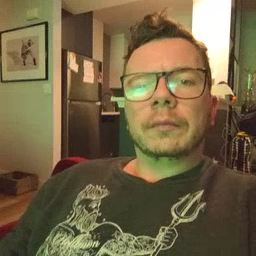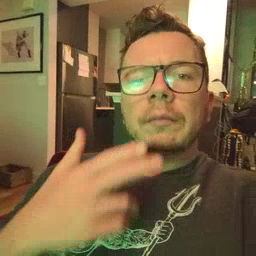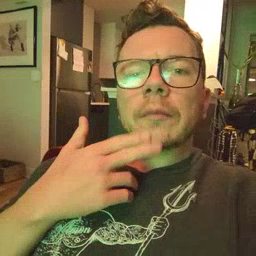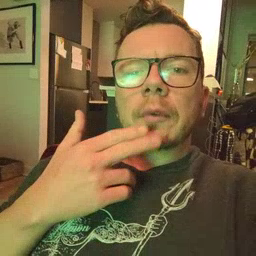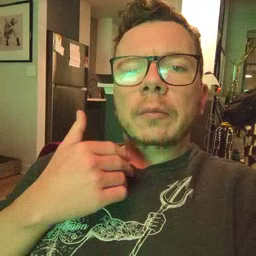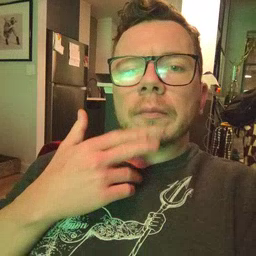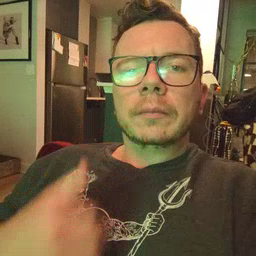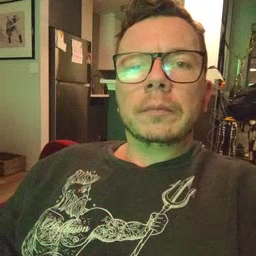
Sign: cute